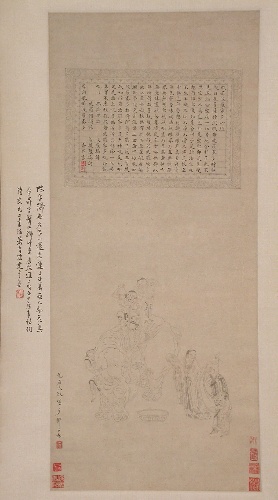
Title: 清　陳字　洗象圖　軸|Washing the White Elephant
Artist: Chen Zi
Artist bio: Chinese, 1634–1711
Date: undated
Object type: Hanging scroll
Classification: Paintings
Medium: Hanging scroll; ink on paper
Culture: China
Period: Qing dynasty (1644–1911)
Dimensions: Image: 34 5/16 x 15 1/16 in. (87.2 x 38.3 cm)
Overall with mounting: 86 3/4 x 23 in. (220.3 x 58.4 cm)
Overall with knobs: 86 3/4 x 27 1/4 in. (220.3 x 69.2 cm)
Department: Asian Art
Credit line: Purchase, The Dillon Fund Gift, 1976
Accession year: 1976
Repository: Metropolitan Museum of Art, New York, NY
Tags: Human Figures|Elephants